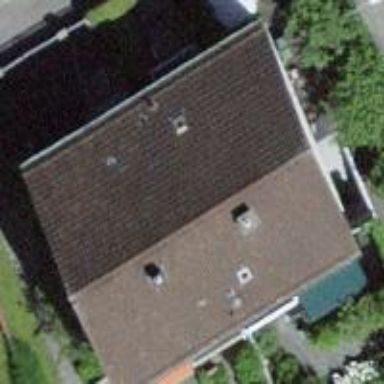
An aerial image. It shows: Terrace building.